Question: I have 2 classes with a relation of '@OneToMany'.
The class 'Player':
I have a 'List' of items and I mapped like this:
'''
@OneToMany(mappedBy="player", cascade = CascadeType.ALL)
private List<InventoryItem> inventory;
'''
And in my class 'InventoryItem':
'''
@ManyToOne
@JoinColumn(name="id_player")
private Player player;
'''
This is my 'InventoryItem' table:

When i save a 'Player', i also want to save the 'InventoryItem' i had inserted in the 'inventory' 'List' of the player, but it create the item in the table and set the 'id_player' to 'Null'
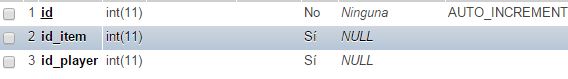
Answer: The inventory item has a Player object member which is mapped by id_player and it is null so the id_player in the column is null. You need to set the Player= yourPlayer in the inventory object and it will fill the column in the database.